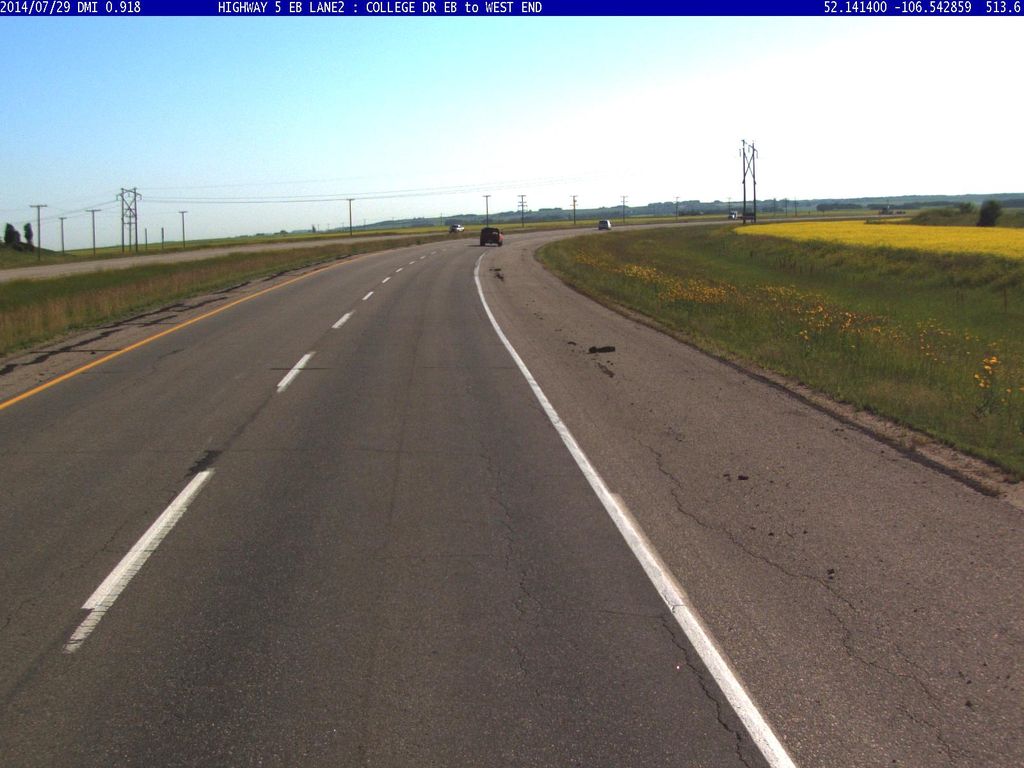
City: saskatoon